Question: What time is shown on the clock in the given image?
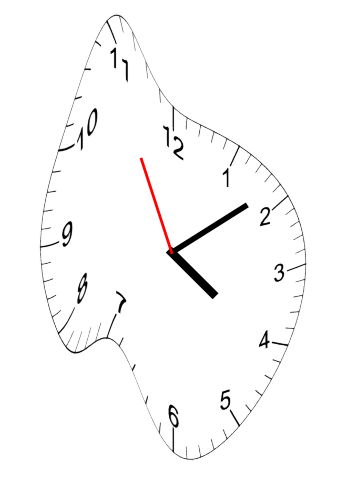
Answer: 04:08:55